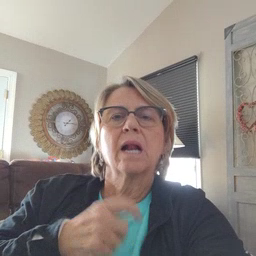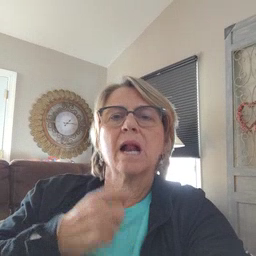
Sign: sun